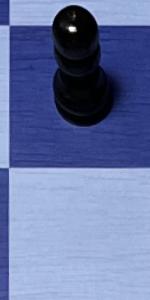
Label: Empty